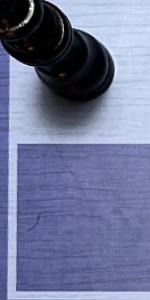
Label: Empty